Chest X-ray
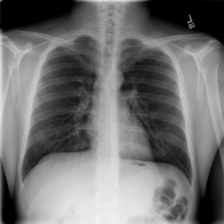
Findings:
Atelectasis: negative
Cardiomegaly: negative
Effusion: negative
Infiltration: negative
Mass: negative
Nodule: negative
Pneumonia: negative
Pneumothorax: negative
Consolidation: negative
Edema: negative
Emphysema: negative
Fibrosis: negative
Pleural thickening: negative
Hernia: negative